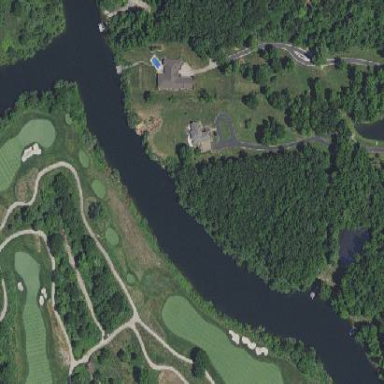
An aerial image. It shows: Scenic view of water hazard on golf course. The natural water feature adds beauty to the landscape.